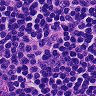
Metastatic tissue present: no